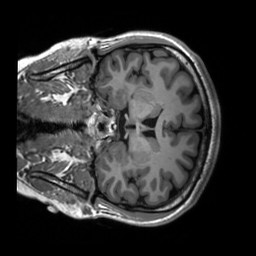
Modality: T1w
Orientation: coronal
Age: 22
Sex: female
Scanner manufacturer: siemens
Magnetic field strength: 3 T
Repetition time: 2.53 s
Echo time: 0.00227 s